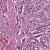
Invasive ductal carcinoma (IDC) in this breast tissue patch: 1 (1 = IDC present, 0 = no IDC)